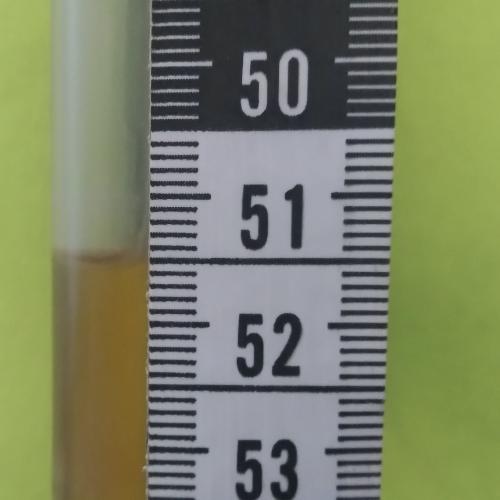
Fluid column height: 51.5 cm